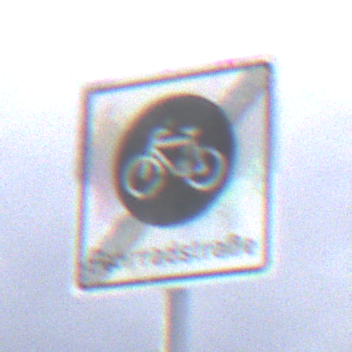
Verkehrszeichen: EndeFahrradstrasse
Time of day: MorningAfternoon
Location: Outdoor (Suburban)
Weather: PartlyCloudy
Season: NotSpecified
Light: Natural